【题型】填空题　【知识点】平面几何　【难度】easy
如图, 在 $\triangle ABC$ 中, $AD$ 是 $BC$ 上的高, 且 $BC = 5, AD = 3$, 矩形 $EFGH$ 的顶点 $F, G$ 在边 $BC$ 上, 顶点 $E, H$ 分别在边 $AB$ 和 $AC$ 上, 如果 $EH = 2EF$, 那么 $EH = \underline{\quad }$

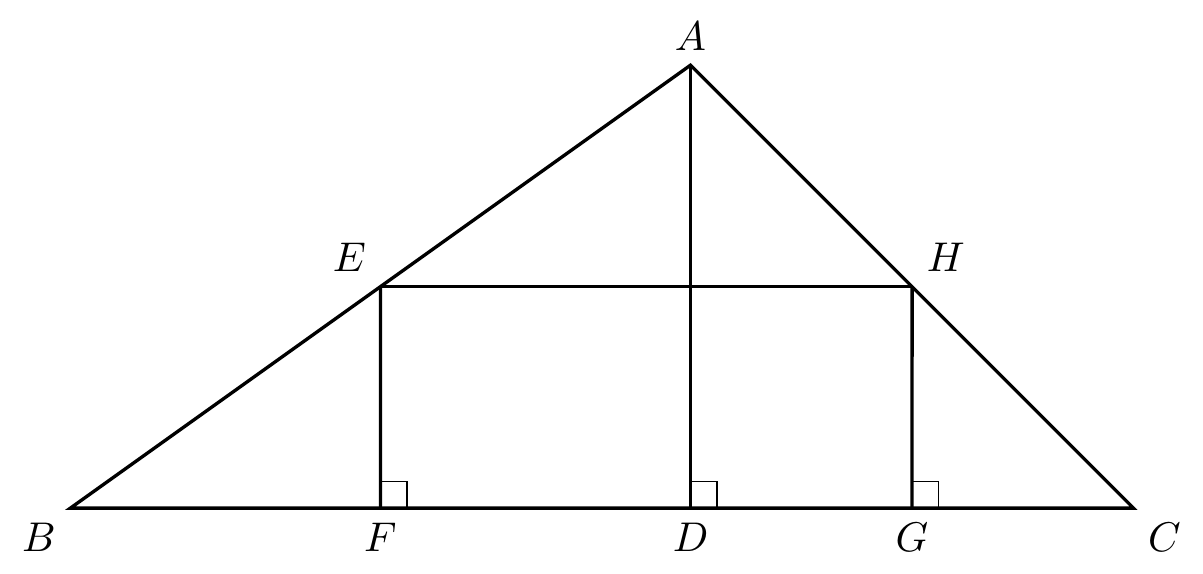
【解答】
解：设 $AD$ 与 $EH$ 交于点 $M$

四边形 $EFGH$ 是矩形

$\therefore EH // BC$

$\therefore \triangle AEH \sim \triangle ABC$

$\therefore AM$ 和 $AD$ 分别是 $\triangle AEH$ 和 $\triangle ABC$ 的高

$\therefore AM : AD = EH : BC$, $DM = EF$

$\therefore AM = AD - DM = AD - EF = 3 - EF$

$\because EH = 2EF$

代入可得：$\dfrac{3 - EF}{3} = \dfrac{2EF}{5}$

解得 $EF = \dfrac{15}{11}$

$\therefore EH = 2 \times \dfrac{15}{11} = \dfrac{30}{11}$

故答案为：$\dfrac{30}{11}$
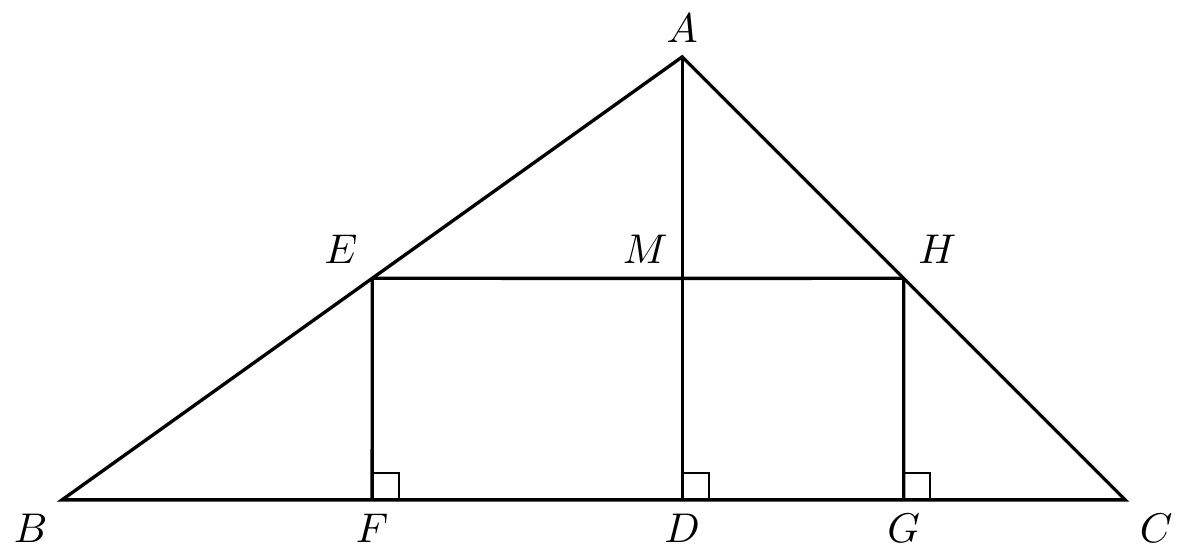